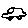
Label: car